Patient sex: F
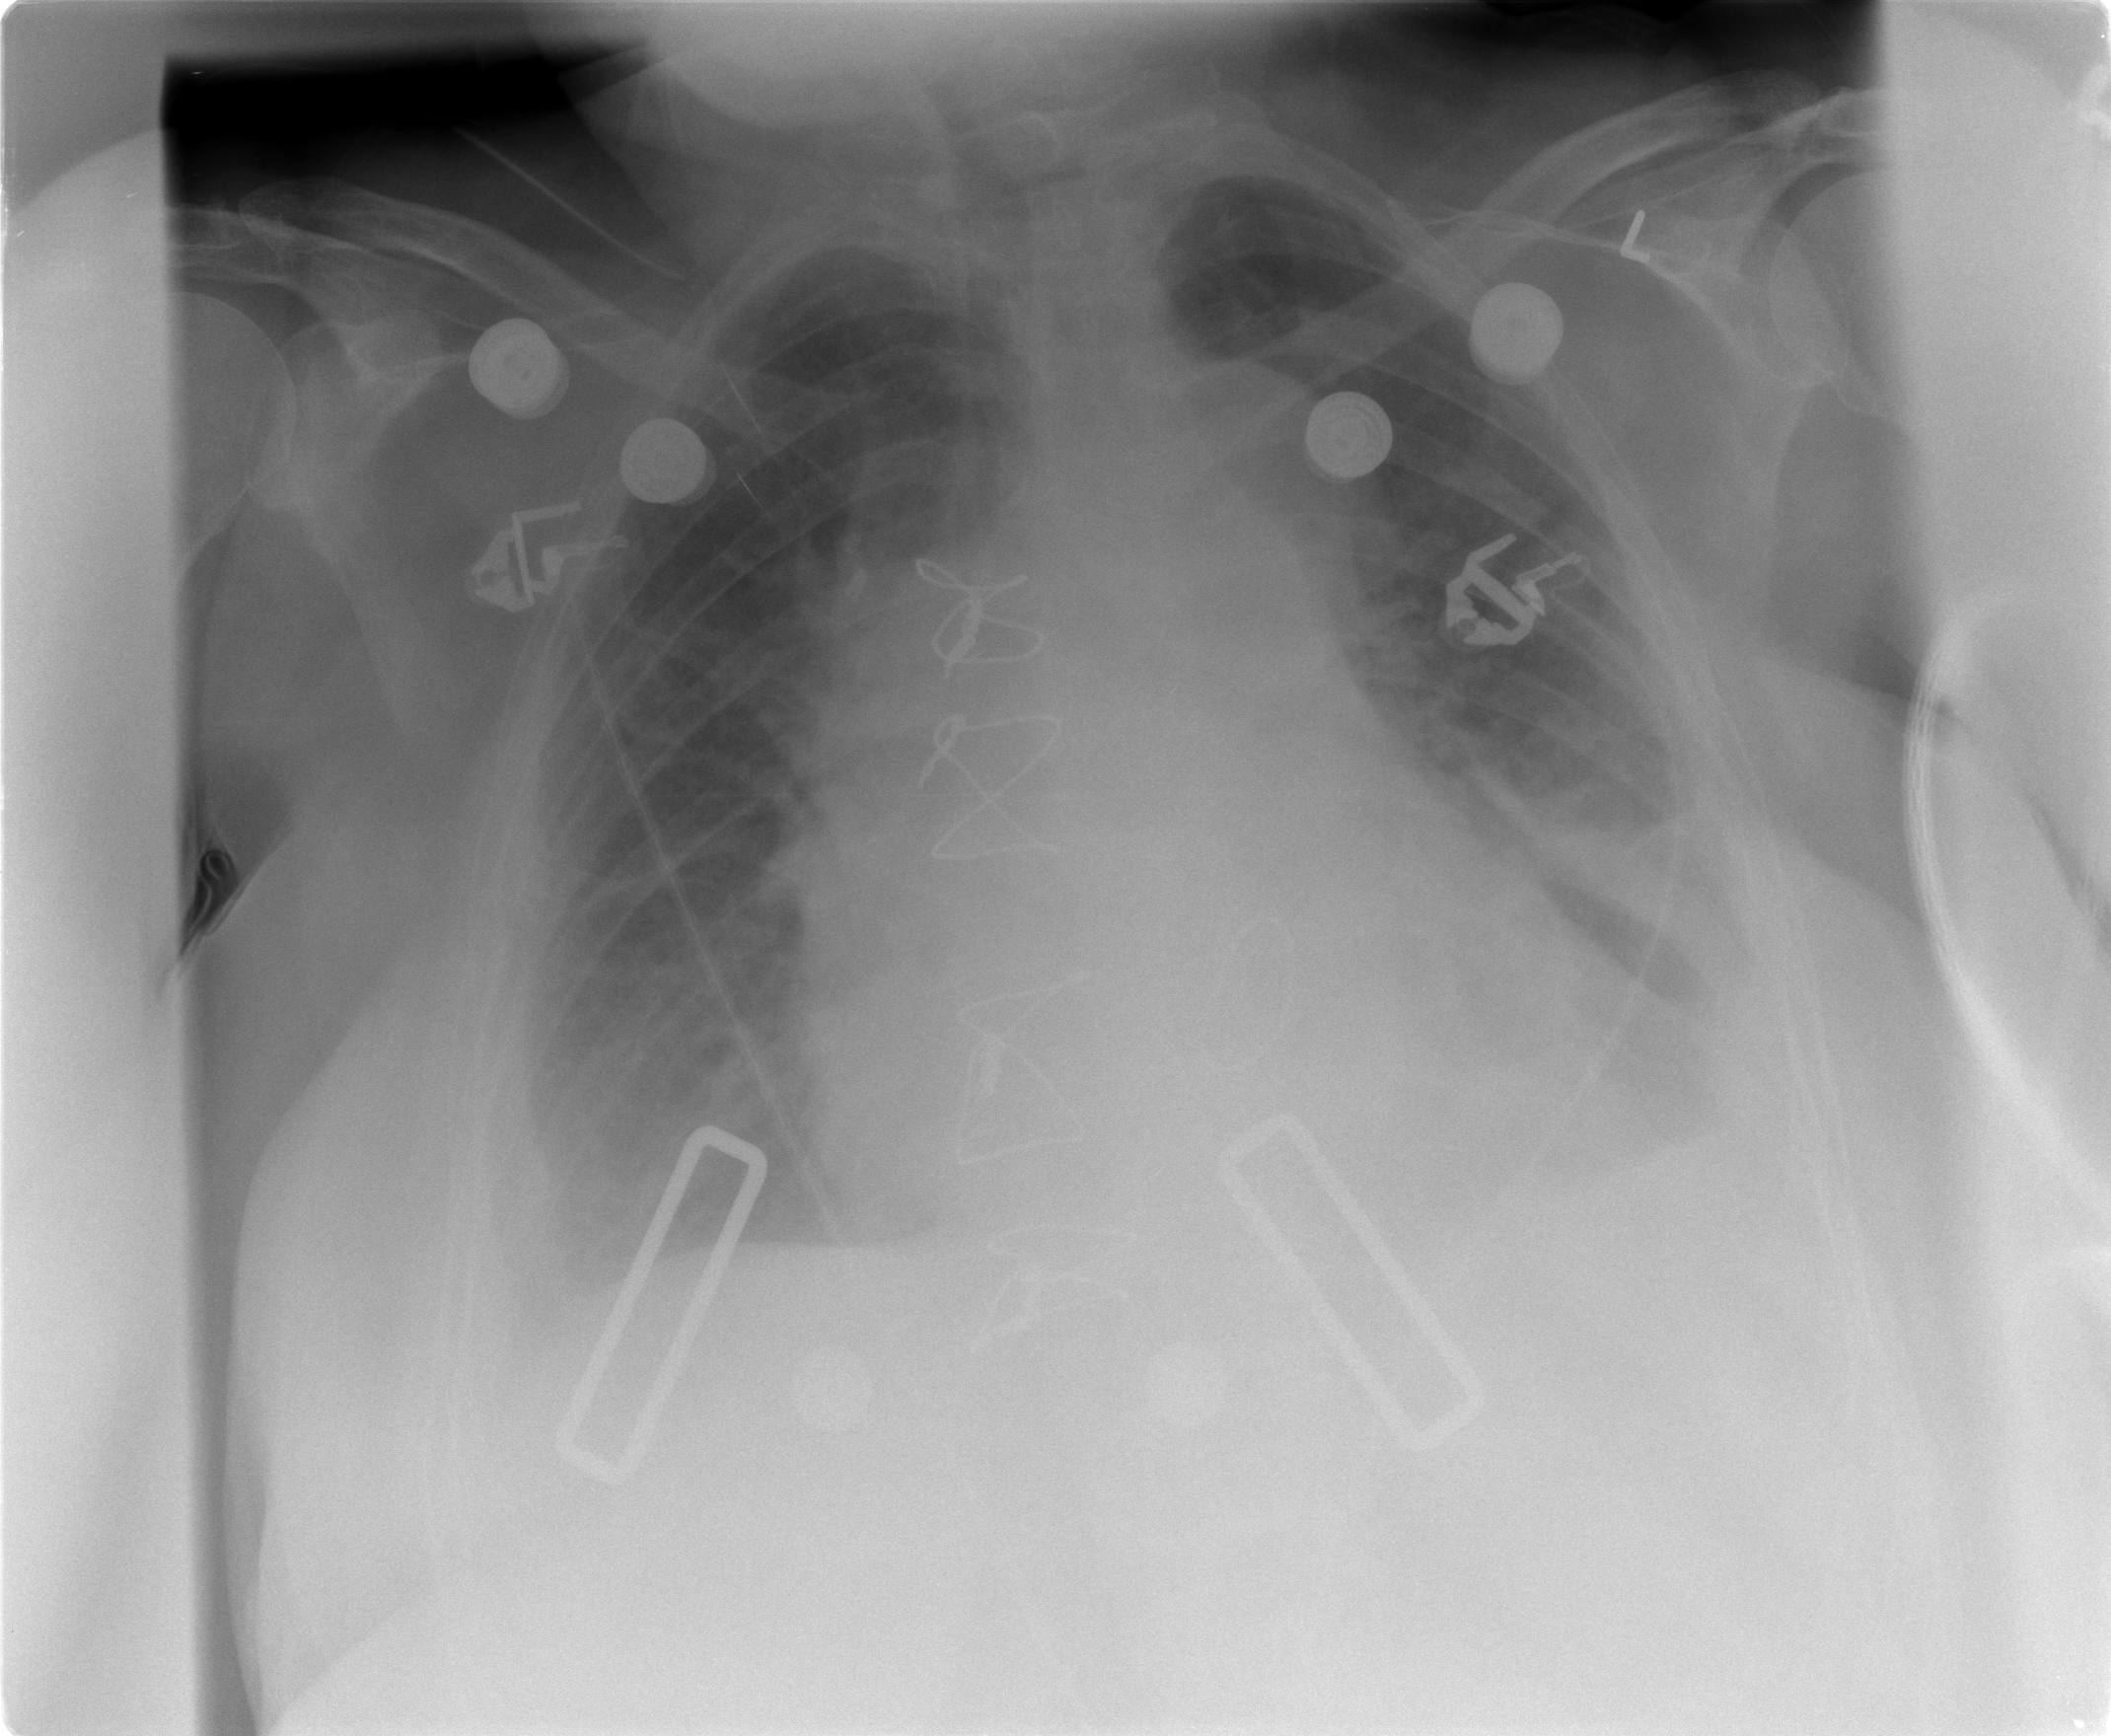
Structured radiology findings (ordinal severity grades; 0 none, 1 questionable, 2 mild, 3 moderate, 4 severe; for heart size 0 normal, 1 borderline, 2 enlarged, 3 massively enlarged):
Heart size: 3
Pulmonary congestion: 2
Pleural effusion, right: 2
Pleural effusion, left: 2
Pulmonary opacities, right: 0
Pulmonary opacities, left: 0
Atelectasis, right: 2
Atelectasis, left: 2